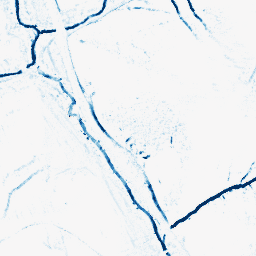
Category: morphological
Decomposition family: morphological_diamond
Decomposition parameters: operation: closing
radius: 3
Upsampling method: lanczos
Upsampling parameters: scale: 4
Upsampling scale: 4